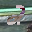
Label: 2